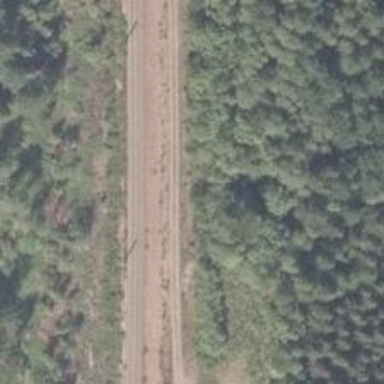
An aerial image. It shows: Abandoned railway siding.